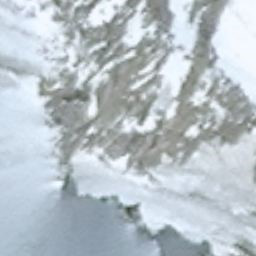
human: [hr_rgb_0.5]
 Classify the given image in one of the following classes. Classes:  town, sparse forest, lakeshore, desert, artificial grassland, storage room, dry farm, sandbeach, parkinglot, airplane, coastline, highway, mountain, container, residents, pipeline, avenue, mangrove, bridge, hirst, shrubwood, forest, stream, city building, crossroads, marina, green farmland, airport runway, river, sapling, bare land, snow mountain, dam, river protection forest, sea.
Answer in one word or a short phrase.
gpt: snow mountain